Interaction volume radius: 5 \u00c5
Interaction volume height: 25 \u00c5
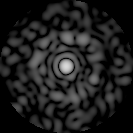
Disorder parameter: 0.8278